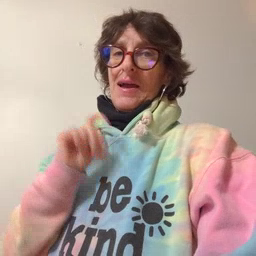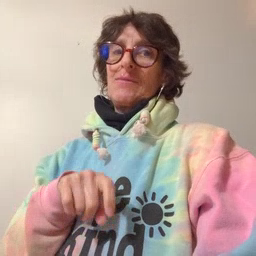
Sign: haveto